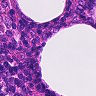
Metastatic tissue present: no